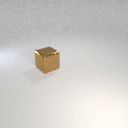
large brown metal cube